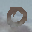
Label: 0